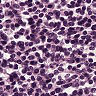
Metastatic tissue present: no